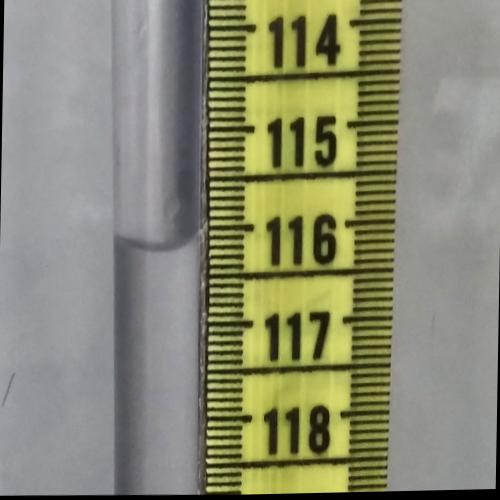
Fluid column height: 116.2 cm